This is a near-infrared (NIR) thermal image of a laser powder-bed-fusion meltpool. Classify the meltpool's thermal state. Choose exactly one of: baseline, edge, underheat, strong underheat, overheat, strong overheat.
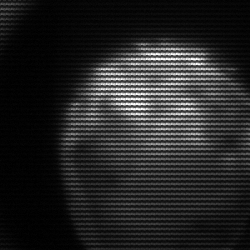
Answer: edge